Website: home-depot
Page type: delivery-shipping
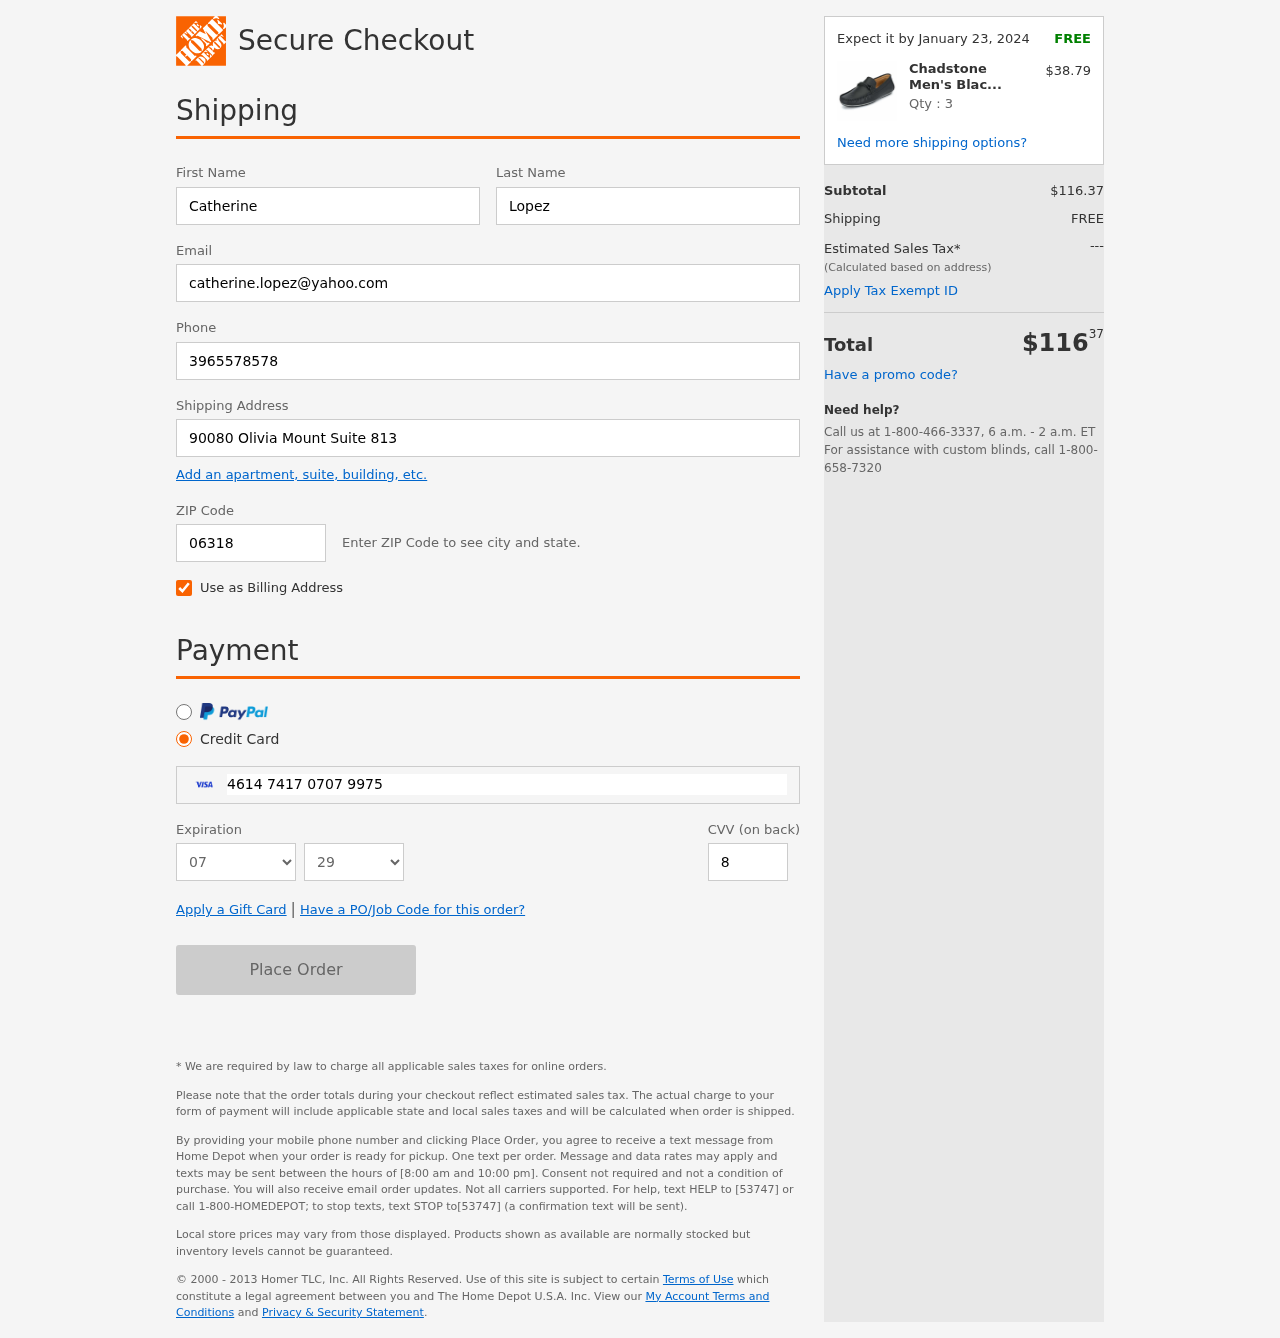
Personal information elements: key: PII_CARD_CVV
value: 823
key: PII_CARD_EXPIRY_MONTH
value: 07
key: PII_CARD_EXPIRY_YEAR
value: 29
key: PII_CARD_NUMBER
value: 4614 7417 0707 9975
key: PII_EMAIL
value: catherine.lopez@yahoo.com
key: PII_FIRSTNAME
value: Catherine
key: PII_LASTNAME
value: Lopez
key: PII_PHONE
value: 3965578578
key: PII_POSTCODE
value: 06318
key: PII_STREET
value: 90080 Olivia Mount Suite 813
Product elements: key: PRODUCT1_NAME
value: Chadstone Men's Black Loafers-10 UK (44 EU) (CH 110)
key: PRODUCT1_PRICE
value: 38.79
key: PRODUCT1_QUANTITY
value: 3
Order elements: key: ORDER_DELIVERY_DATE
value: Expect it by January 23, 2024
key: ORDER_SUBTOTAL
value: $116.37
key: ORDER_SHIPPING_COST
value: FREE
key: ORDER_TOTAL
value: $11637